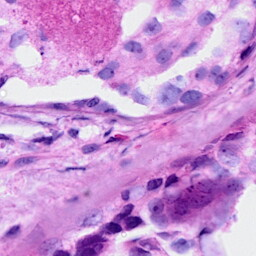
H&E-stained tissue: Breast